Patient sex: M
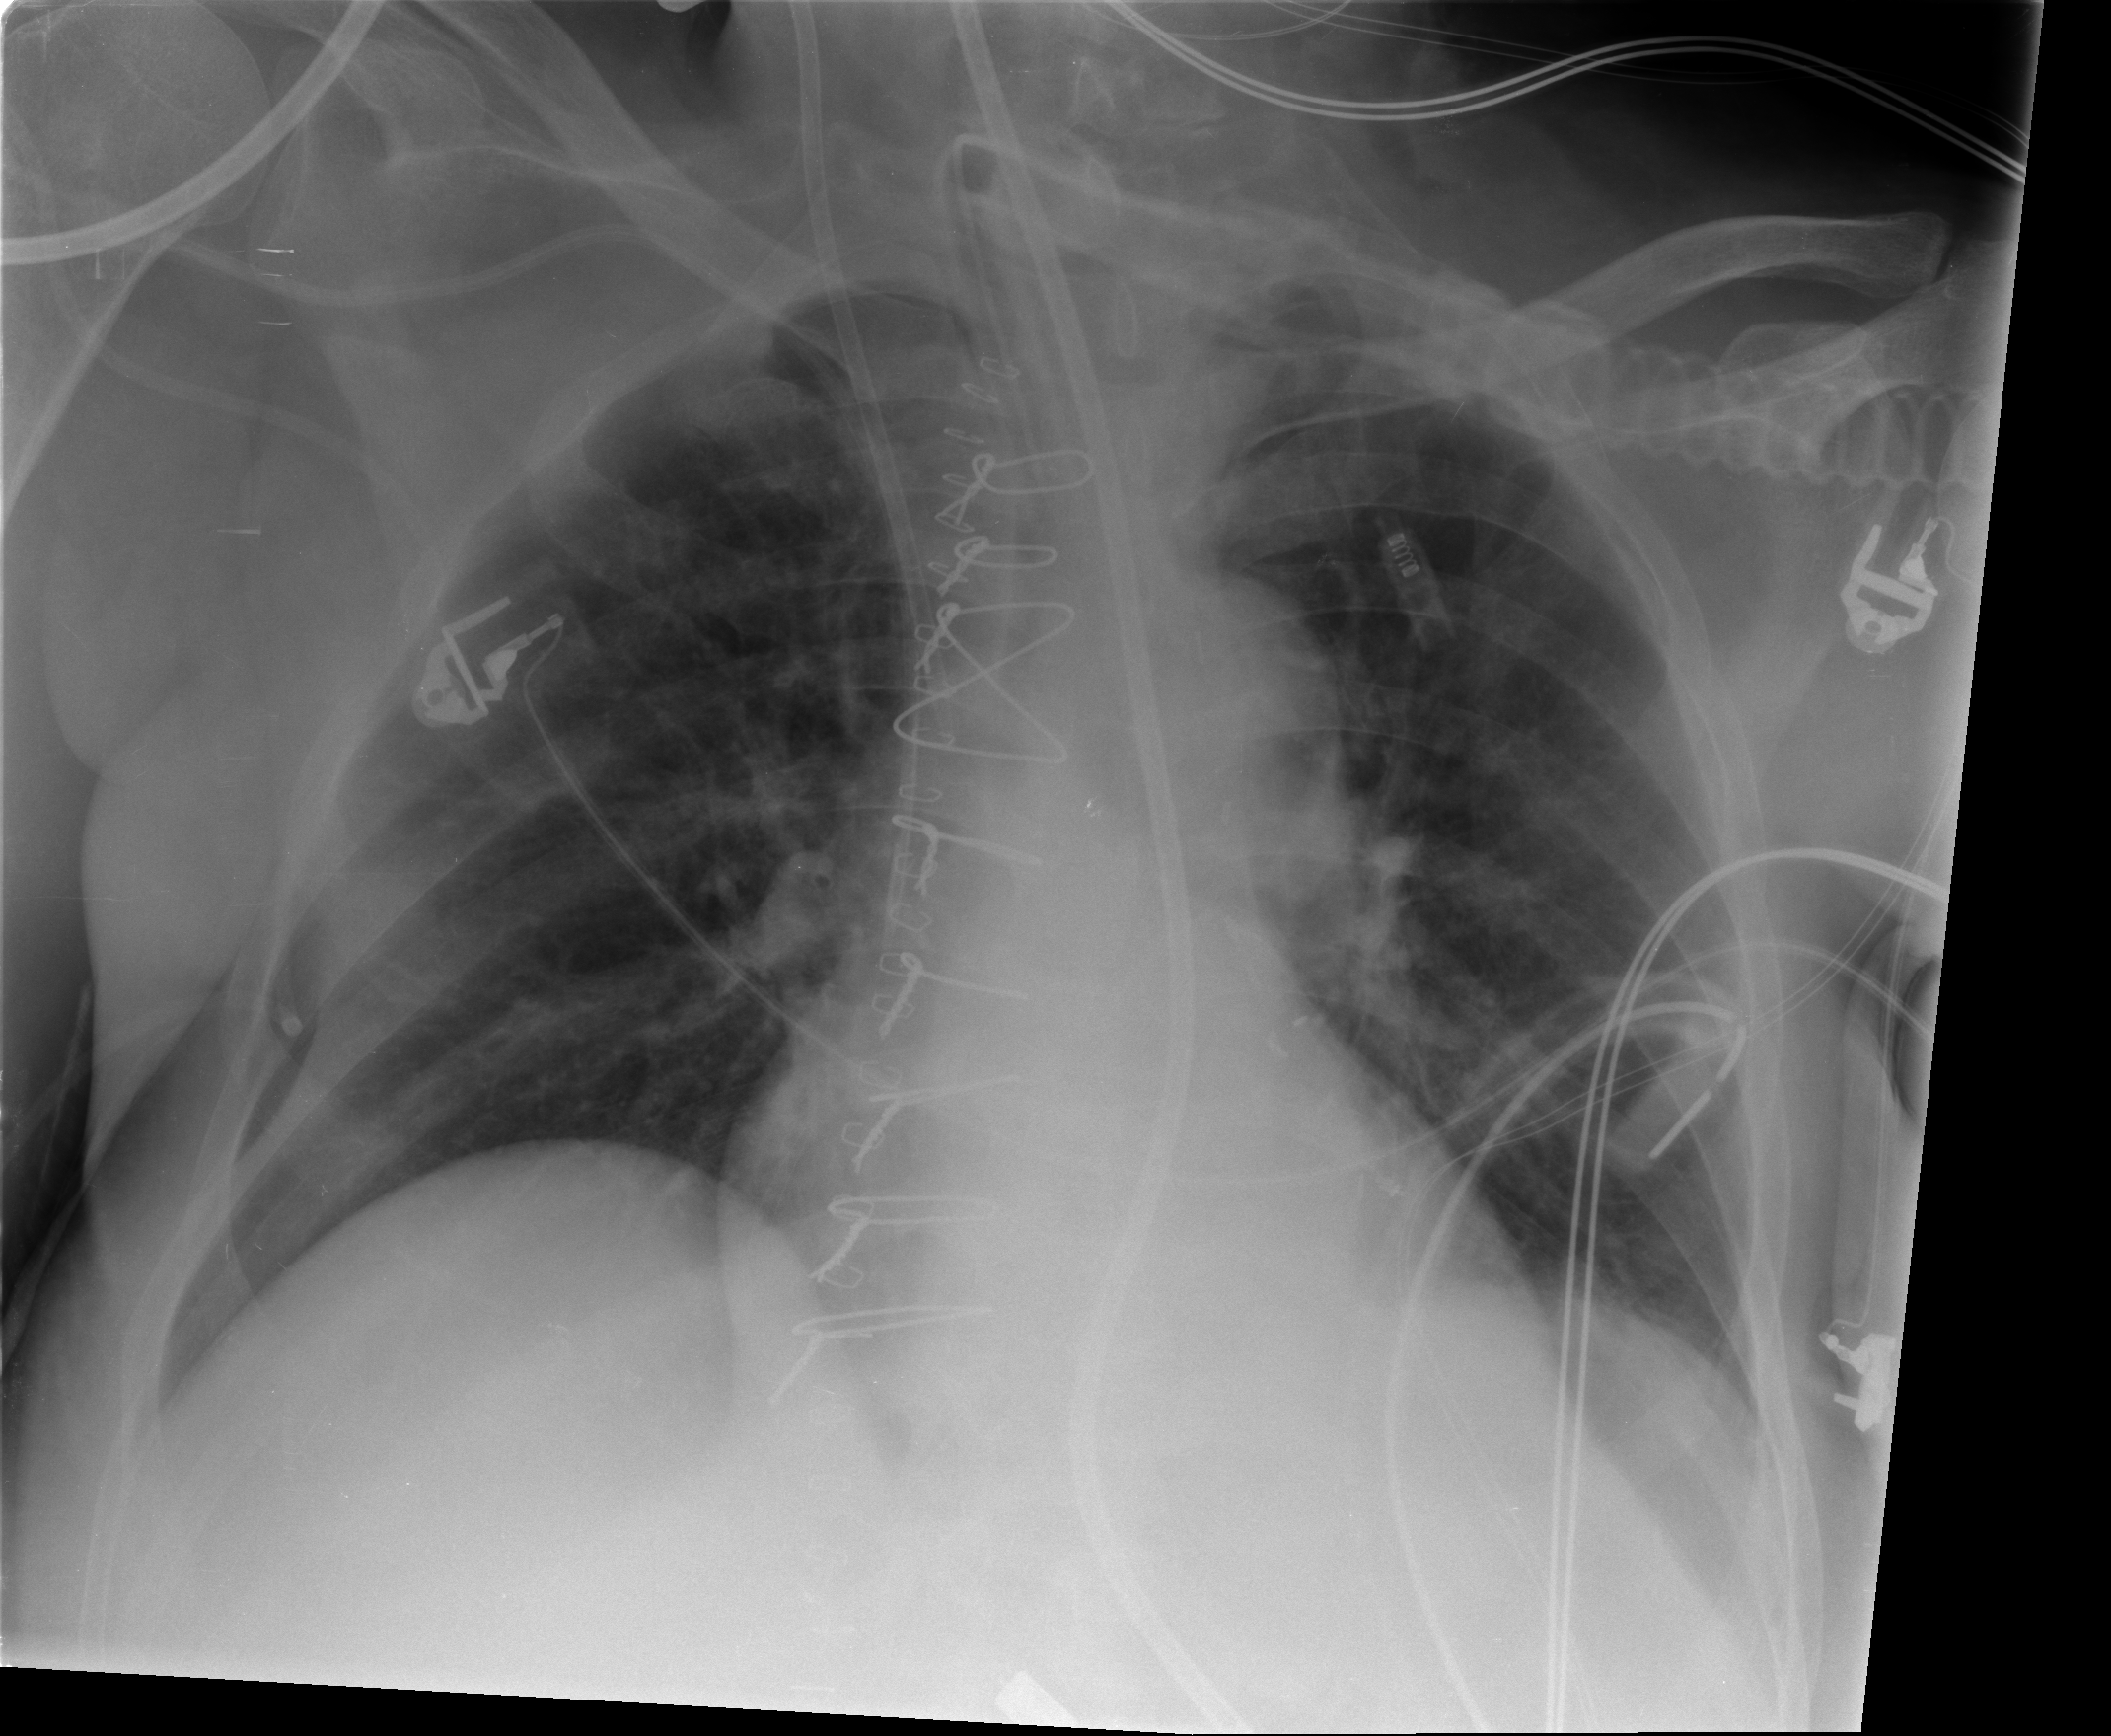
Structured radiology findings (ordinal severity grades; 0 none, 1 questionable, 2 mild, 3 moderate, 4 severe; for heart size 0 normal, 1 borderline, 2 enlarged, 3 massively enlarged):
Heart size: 0
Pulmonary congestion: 0
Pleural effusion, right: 0
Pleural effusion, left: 0
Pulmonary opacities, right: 0
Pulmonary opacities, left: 0
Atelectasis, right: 0
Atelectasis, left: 1